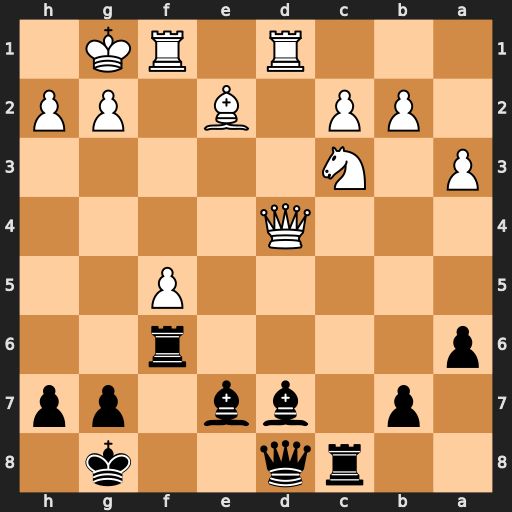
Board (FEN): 2rq2k1/1p1bb1pp/p4r2/5P2/3Q4/P1N5/1PP1B1PP/3R1RK1
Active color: b
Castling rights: -
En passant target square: -
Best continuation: Bc5 Qxc5 Rxc5